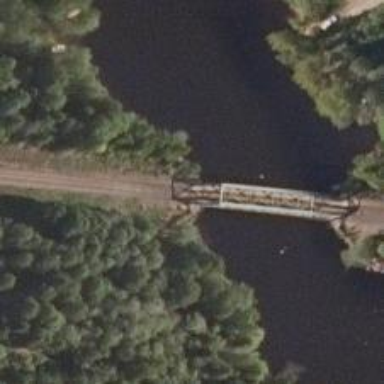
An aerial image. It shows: Bridge carrying continuous railway rails.